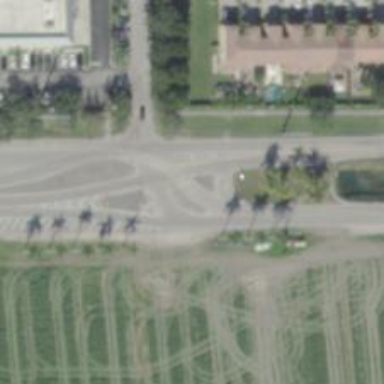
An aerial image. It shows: Tertiary link road with asphalt surface.